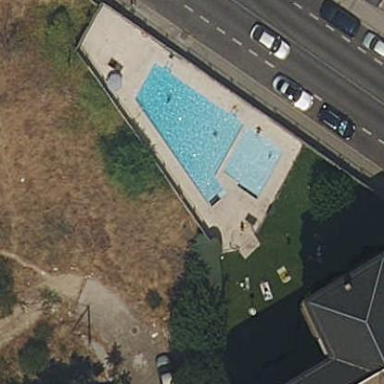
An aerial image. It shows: Swimming pool located in leisure land.